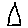
Label: triangle